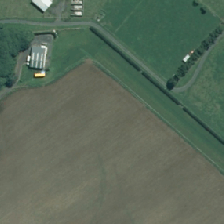
Land cover: shortrotation_cropland